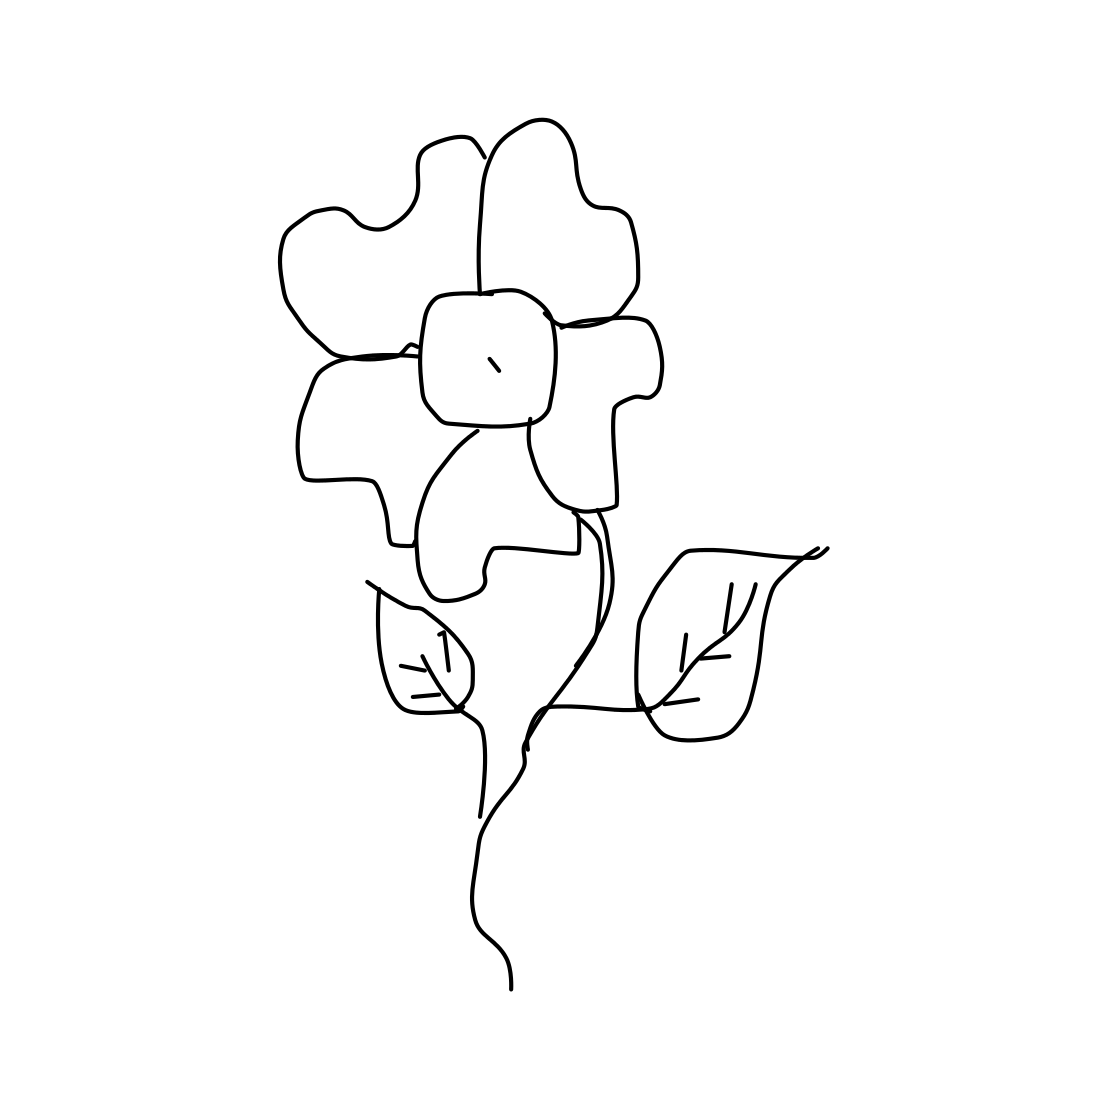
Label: flower with stem